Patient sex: M
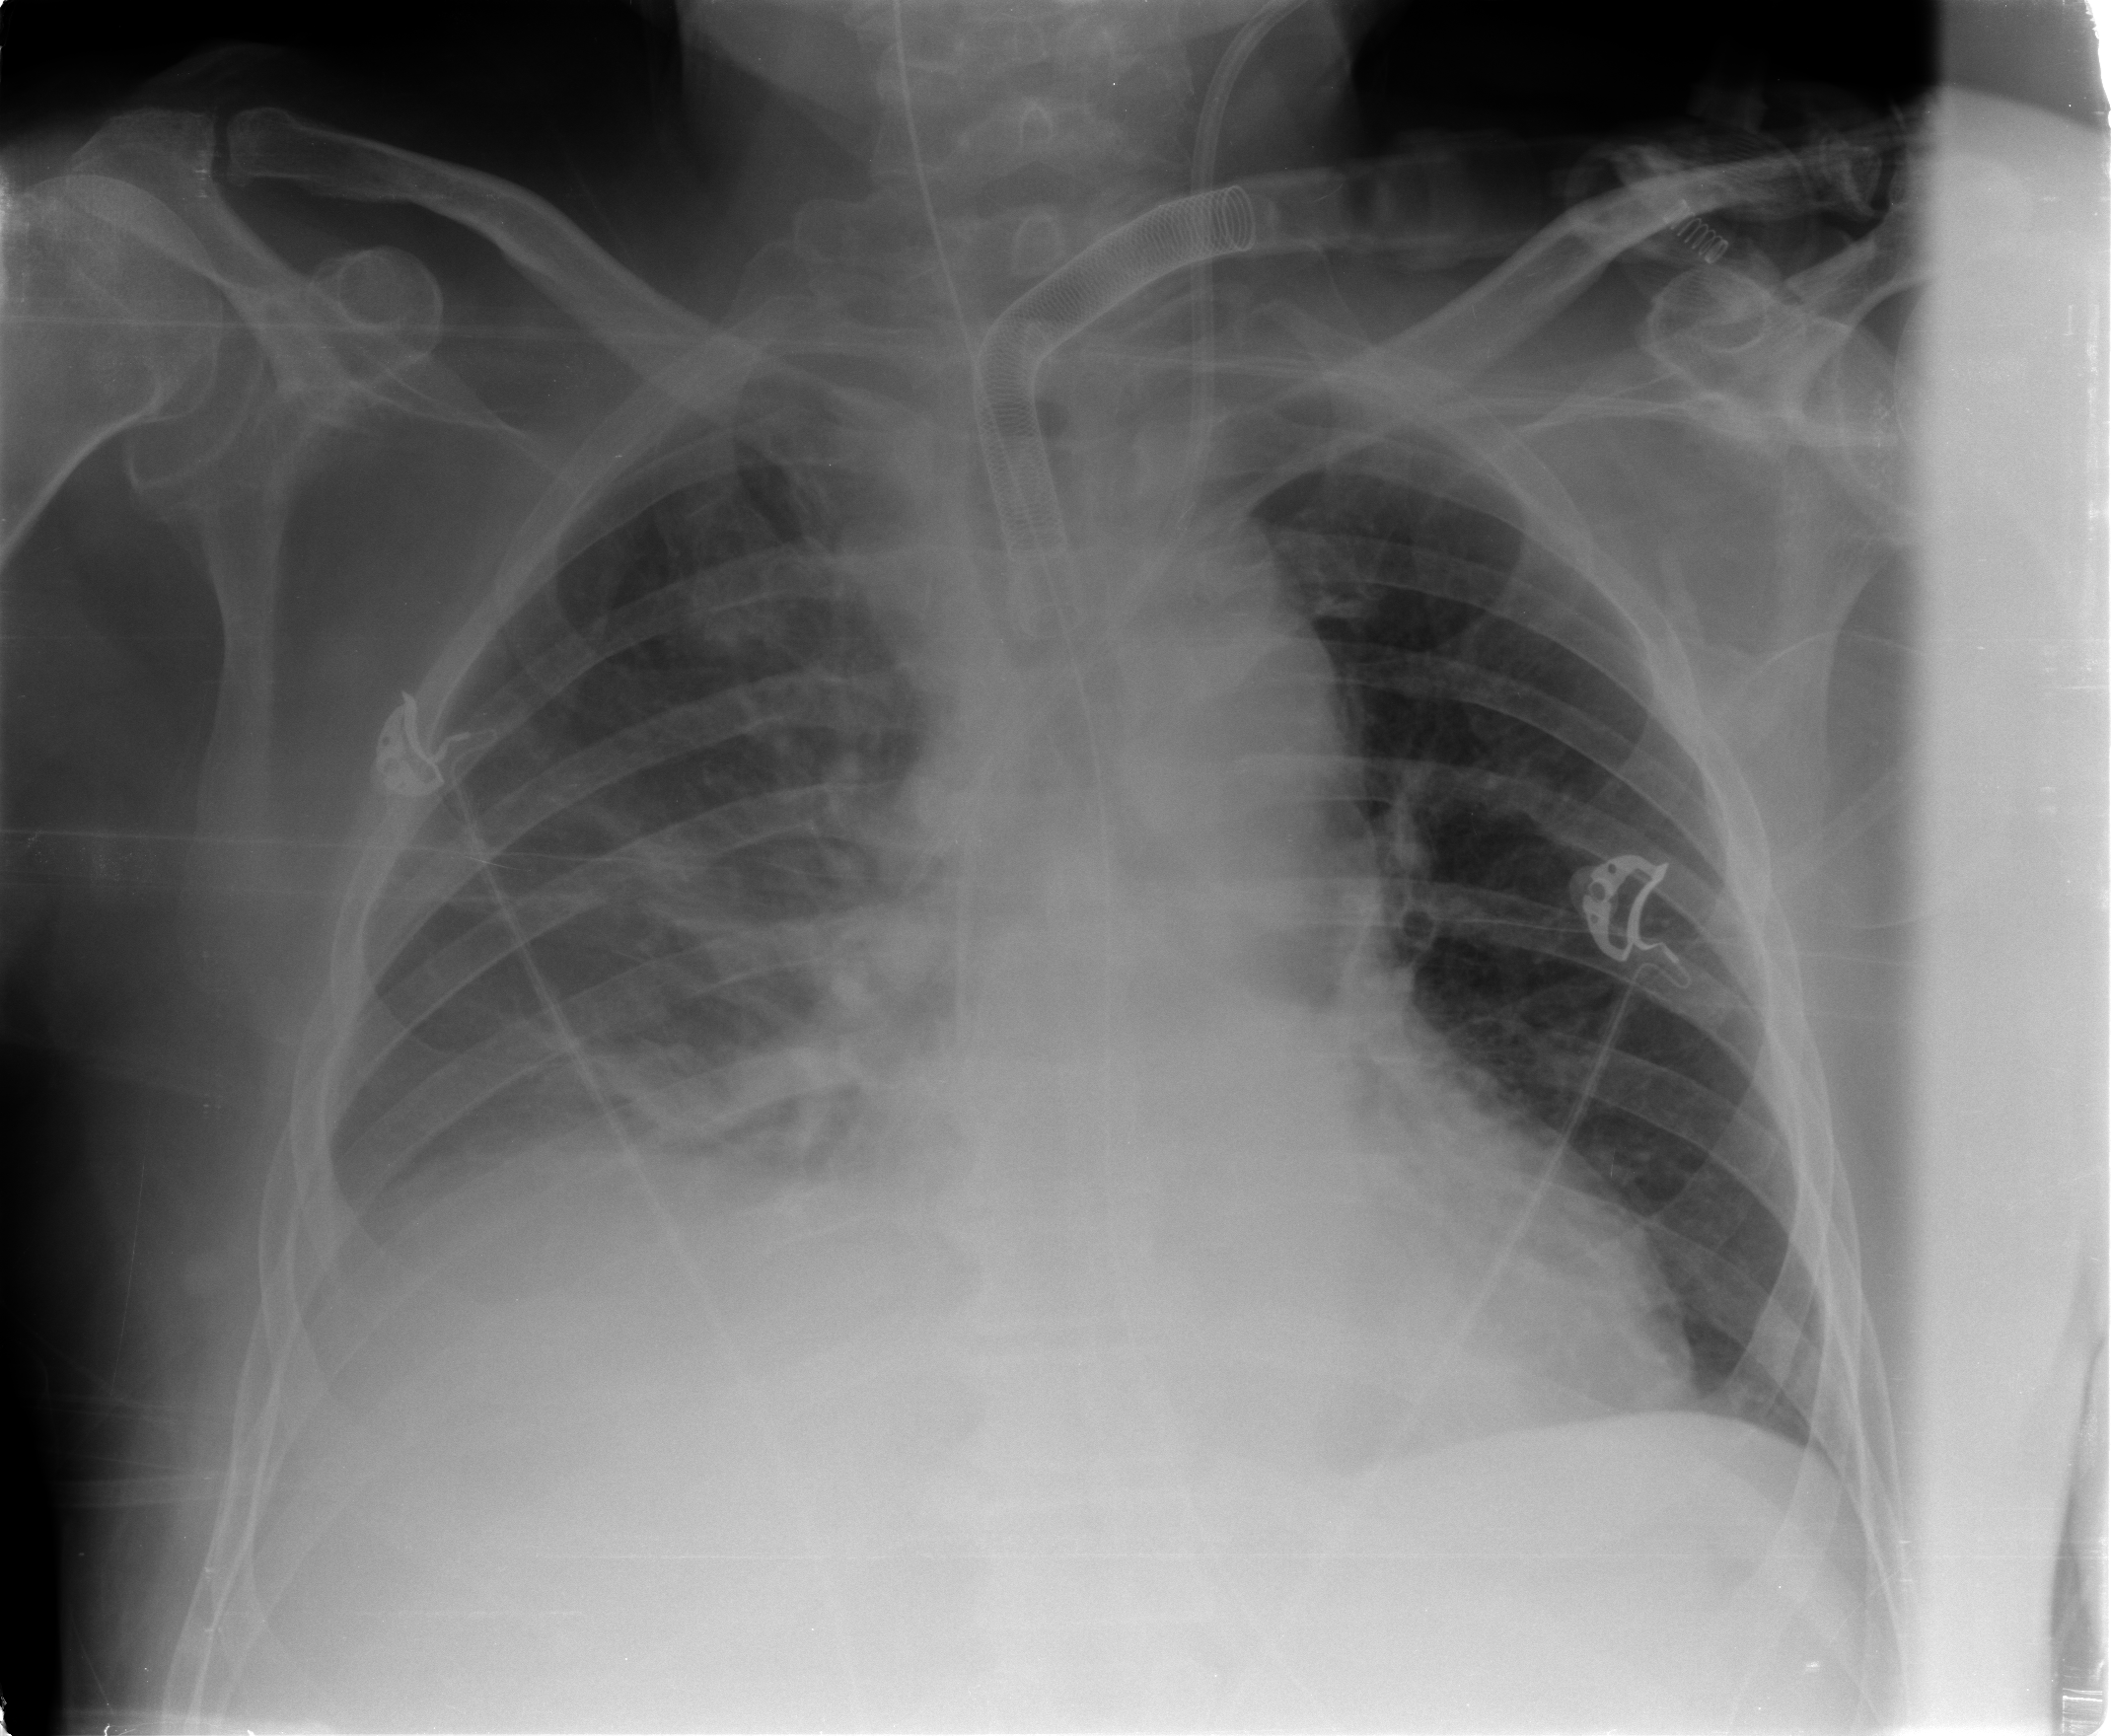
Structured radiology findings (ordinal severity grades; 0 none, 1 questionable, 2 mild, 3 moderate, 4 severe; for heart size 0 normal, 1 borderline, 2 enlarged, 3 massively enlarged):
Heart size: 1
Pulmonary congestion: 0
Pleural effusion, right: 3
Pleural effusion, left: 0
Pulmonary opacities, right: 2
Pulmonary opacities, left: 0
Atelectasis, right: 2
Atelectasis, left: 0